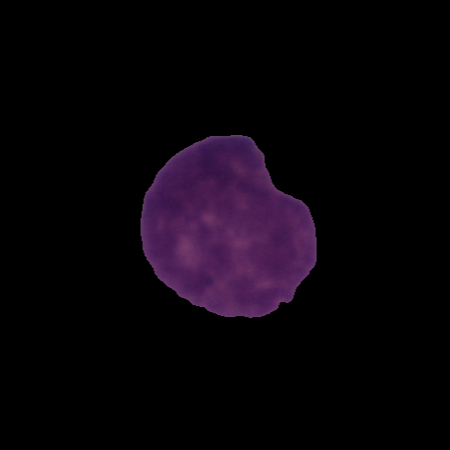
Label: cancer